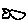
Label: fish